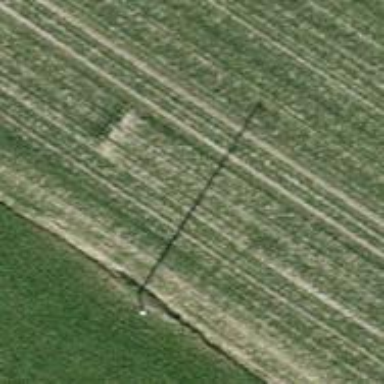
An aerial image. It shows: Power pole.